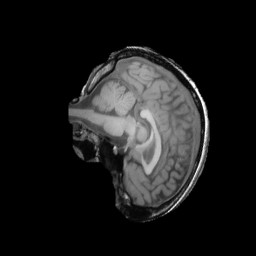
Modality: T1w
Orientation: sagittal
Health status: ill
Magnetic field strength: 3 T